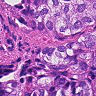
Metastatic tissue present: yes